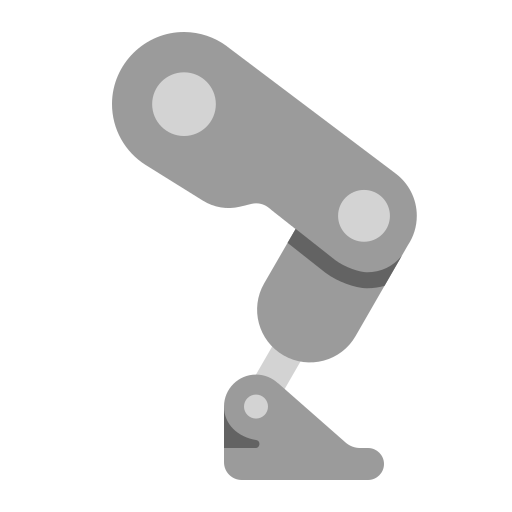
mechanical leg flat